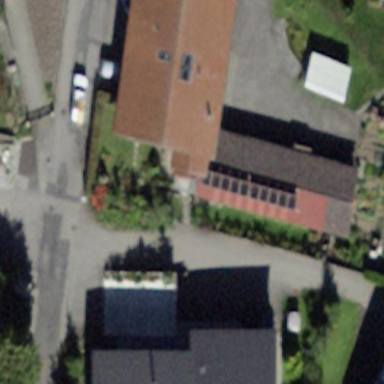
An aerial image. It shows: Garage building.